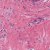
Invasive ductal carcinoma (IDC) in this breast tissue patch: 1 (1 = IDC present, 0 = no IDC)